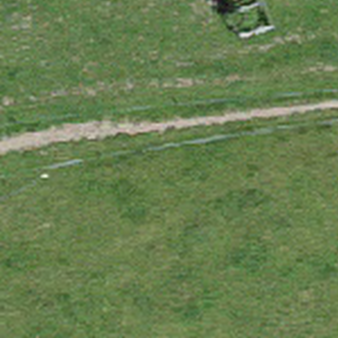
Label: other